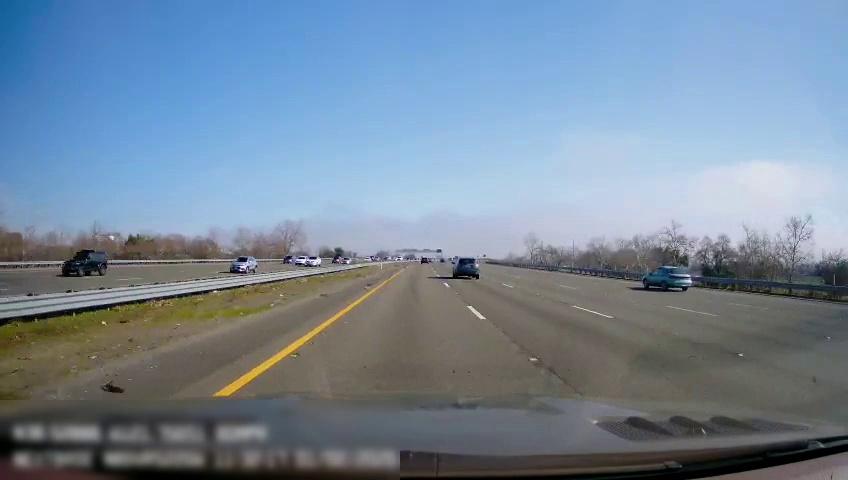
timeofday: Day
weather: Sunny
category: Drivable Space
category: Drivable Space
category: Vehicles | SUV
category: Vehicles | SUV
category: Vehicles | Car
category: Vehicles | SUV
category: Vehicles | SUV
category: Vehicles | SUV
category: Vehicles | Car
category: Lanes | Current Lane
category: Lanes | Current Lane
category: Lanes | Alternate Lane
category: Lanes | Alternate Lane